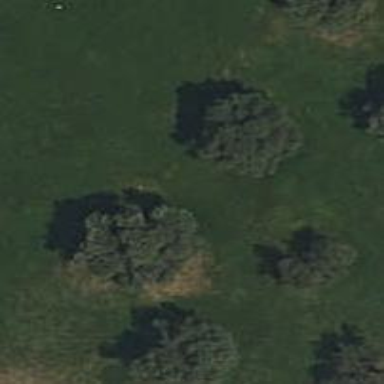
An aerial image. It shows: Evergreen broadleaved tree.